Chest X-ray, AP view. Patient: 58 years old, sex F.
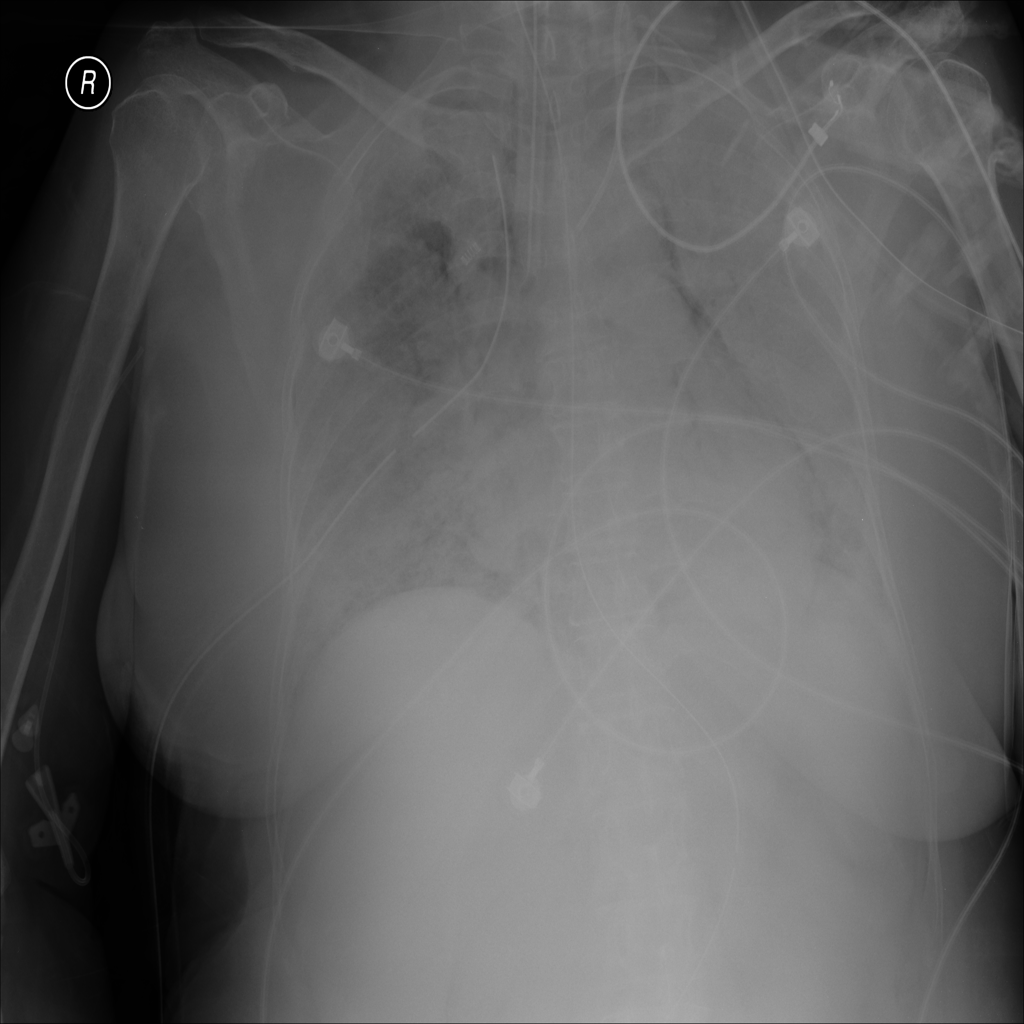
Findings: Pneumothorax